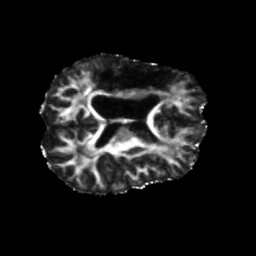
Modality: FA
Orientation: axial
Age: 42
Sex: male
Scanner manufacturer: siemens
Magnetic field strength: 3 T
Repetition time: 5.47 s
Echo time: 0.0854 s